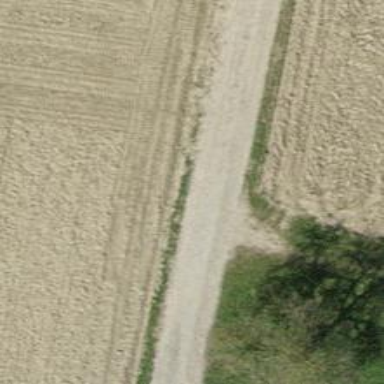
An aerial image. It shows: Gravel track of grade3 type.